Question: I am trying to use the <URL> in my application and I'd like to position the ad on the bottom. In every case I've tried it will always be in the middle of the screen, centred horizontally and vertically.
Code:
'''
self.myAdView = [[IaAdView alloc]
initWithAppId:@"MyAppID_iPhone" adType:IaAdType_Banner delegate:self];
self.myAdView.adConfig.refreshIntervalInSec = 30;
[[InneractiveAdSDK sharedInstance] loadAd:self.myAdView];
'''
Delegate method:
'''
- (void)InneractiveAdLoaded:(IaAd *)adView {
NSLog(@"AD LOADED METHOD CALLED");
// Here I tried many things I found online without any effect
[self.view addSubview:self.myAdView];
}
'''
Here how i implement the property at the top of the viewcontroller.m file:
'''
@interface ViewController () <InneractiveAdDelegate>
@property (nonatomic, retain) IaAdView* myAdView;
@end
@implementation ViewController
@synthesize myAdView = _myAdView;
'''
I am sure it must be just a tiny thing but I can't figure it out. I found many solutions that include 'initWithFrame' but this is not usable in this case.
Any help would be appreciated.
I've tried:
'''
- (void)InneractiveAdLoaded:(IaAd *)adView {
NSLog(@"AD LOADED METHOD CALLED");
self.myAdView.frame=CGRectMake(x,y,width,height); // With any number and random number
'''
and
'''
self.myAdView.frame=CGRectOffset(self.myAdView.frame, 0, yOffset); // With any number and random number
[self.view addSubview:self.myAdView];
}
'''
Nothing helped. Ad stays absolutely centred. I am starting to think there is something wrong with the setup but besides the positioning everything is working fine. See photo below.

Tried the following without success. ios8 shows banner centred on screen and ios7 for some reason not at all once the line has been added.
'''
- (void)InneractiveAdLoaded:(IaAd *)adView {
NSLog(@"AD LOADED METHOD CALLED");
self.myAdView.frame = CGRectMake(0, self.view.frame.size.height - self.myAdView.frame.size.height , self.view.frame.size.width, self.myAdView.frame.size.height);
[self.view addSubview:self.myAdView];
}
'''
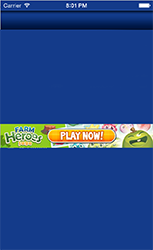
Answer: Here's a working solution:
You have two options here -
1. Wrapping your adView in the external UIView and then you have the full control
2. Updating the frame of adView on the 'InneractiveAdLoaded:' event
: adView must be added to it's superView before calling 'loadAd:' SDK method.
Let me know, if you have any questions.
Update:
Option 2:
'''
#import "ViewController.h"
#import "InneractiveAdSDK.h"
@interface ViewController () <InneractiveAdDelegate>
@property (nonatomic, strong) IaAdView *adView;
@end
@implementation ViewController {}
- (void)viewDidLoad {
[super viewDidLoad];
self.adView = [[IaAdView alloc] initWithAppId:@"<Your ad unit ID>" adType:IaAdType_Banner delegate:self];
[self.view addSubview:self.adView];
[[InneractiveAdSDK sharedInstance] loadAd:self.adView];
}
- (void)positionAd {
const CGFloat x = (self.view.bounds.size.width - self.adView.frame.size.width) / 2.0f;
const CGFloat y = self.view.bounds.size.height - self.adView.frame.size.height;
self.adView.frame = CGRectMake(x, y, self.adView.frame.size.width, self.adView.frame.size.height);
}
#pragma mark - InneractiveAdDelegate
- (void)InneractiveAdLoaded:(IaAd *)adView {
[self positionAd];
}
- (void)InneractiveDefaultAdLoaded:(IaAd *)adView {
[self positionAd];
}
- (UIViewController *)viewControllerForPresentingModalView { return self; }
@end
'''